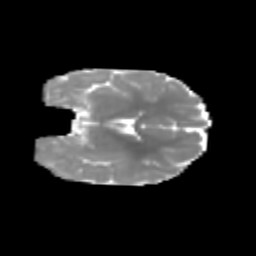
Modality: MD
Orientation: coronal
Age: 6
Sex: female
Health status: healthy